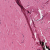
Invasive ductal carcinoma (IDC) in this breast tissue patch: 0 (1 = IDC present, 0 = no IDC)